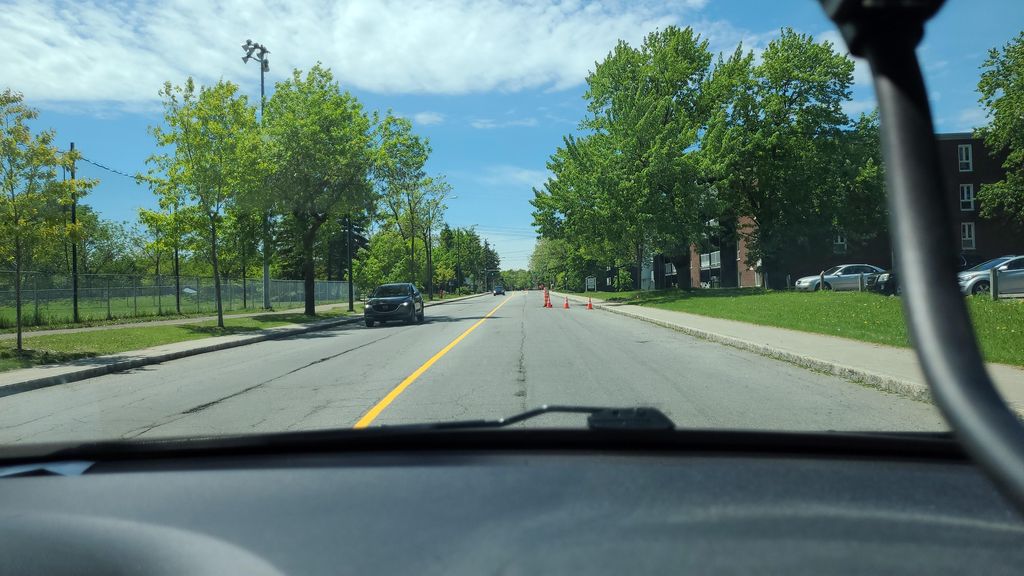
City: quebec_city